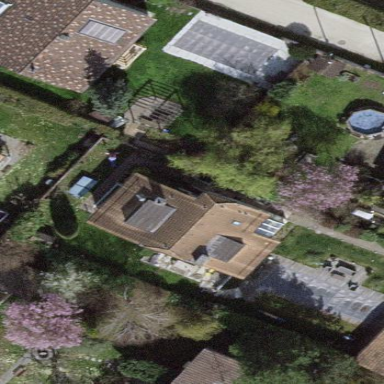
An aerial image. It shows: Garden enclosed by fence.